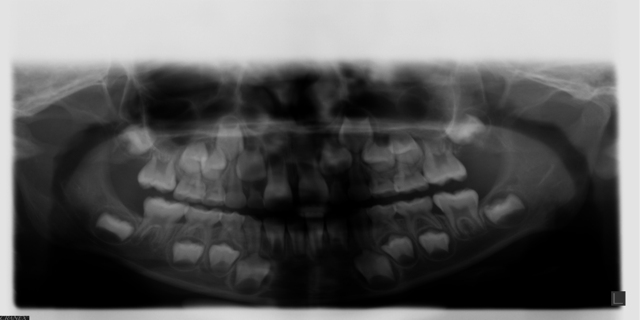
adult